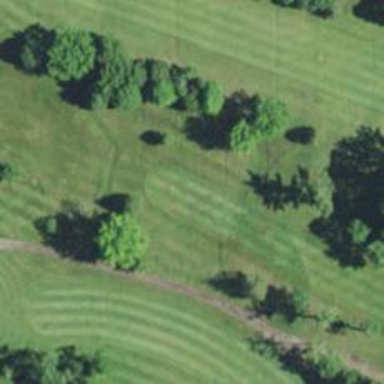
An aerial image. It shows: View of golf hole.